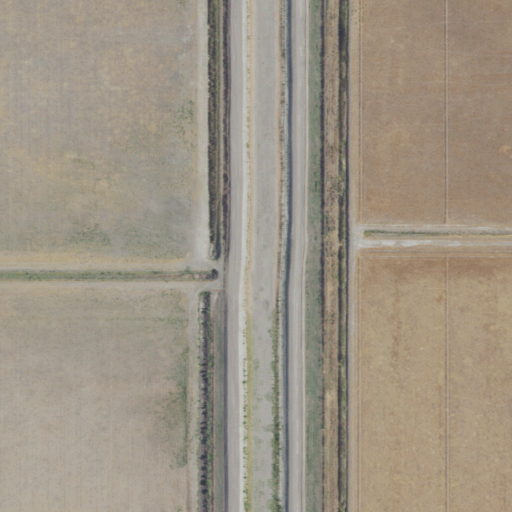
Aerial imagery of levee in California named Liberty Farms West Side Levee containing cultivated crops, high intensity development, medium intensity development, herbaceous wetlands, and open water